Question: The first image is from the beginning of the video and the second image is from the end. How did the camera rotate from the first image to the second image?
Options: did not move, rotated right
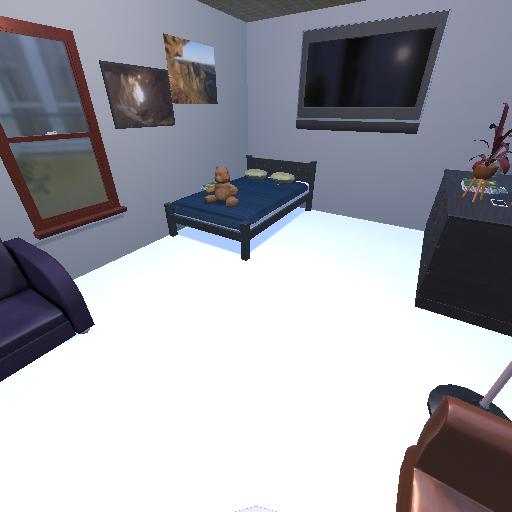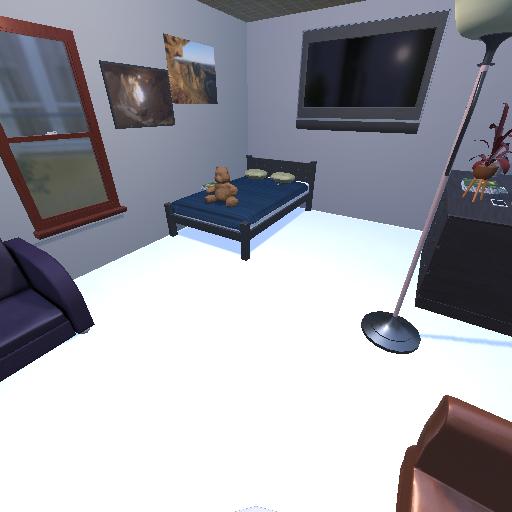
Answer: did not move